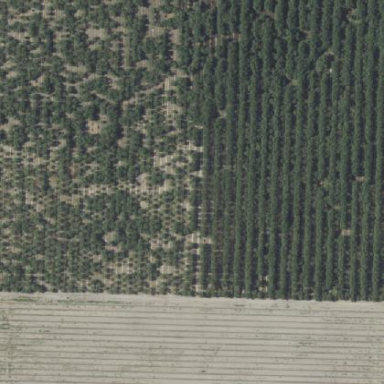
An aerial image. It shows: Almond orchard with rows of almond trees.